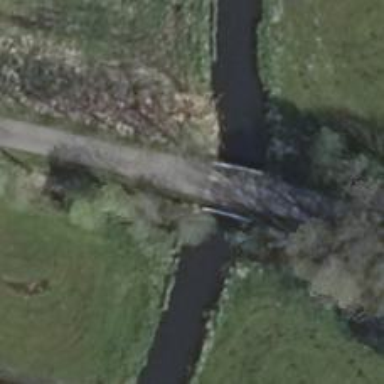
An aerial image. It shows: Unclassified road with asphalt surface crossing bridge.